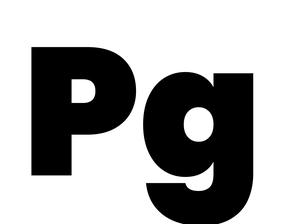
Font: Poppins-Black